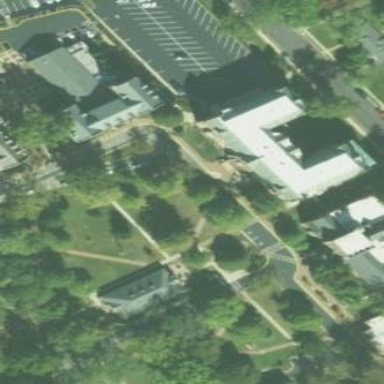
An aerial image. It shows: View of university building.